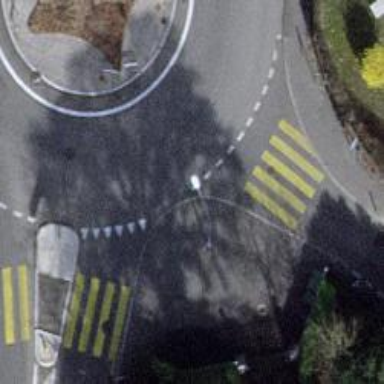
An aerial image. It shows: Secondary road with asphalt surface leading to roundabout.